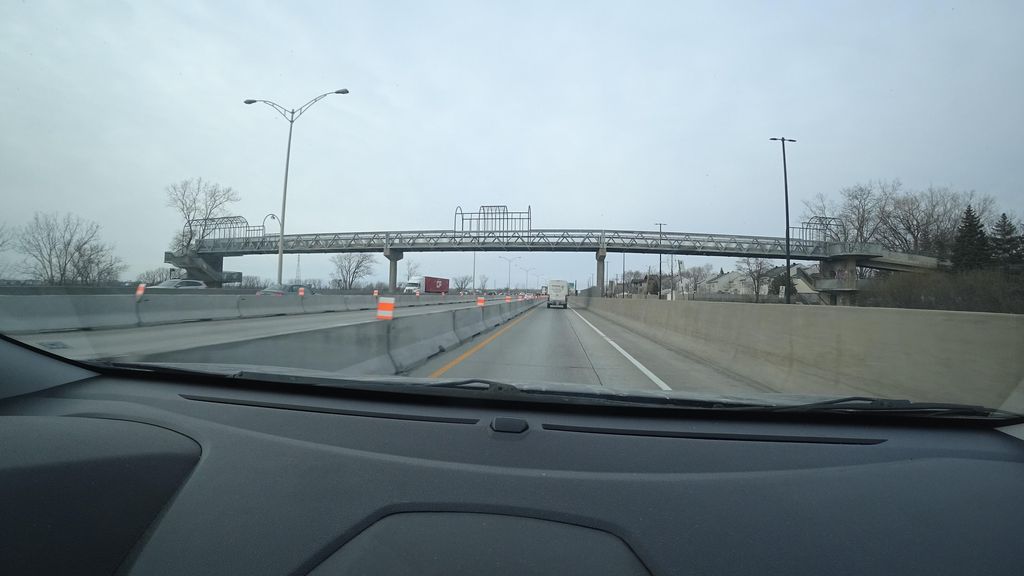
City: montreal